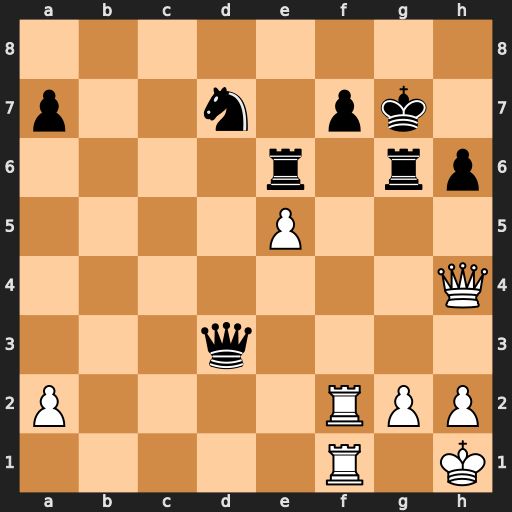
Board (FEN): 8/p2n1pk1/4r1rp/4P3/7Q/3q4/P4RPP/5R1K
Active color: w
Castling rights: -
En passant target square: -
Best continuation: Rxf7+ Kh8 Qd8+ Rg8 Qxd7 Qxd7 Rxd7